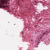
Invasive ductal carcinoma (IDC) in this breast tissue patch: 0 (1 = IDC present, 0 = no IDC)